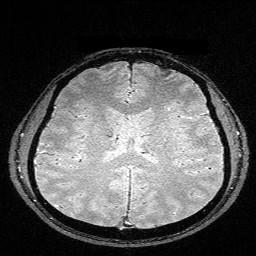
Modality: FLASH
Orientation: coronal
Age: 31
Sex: male